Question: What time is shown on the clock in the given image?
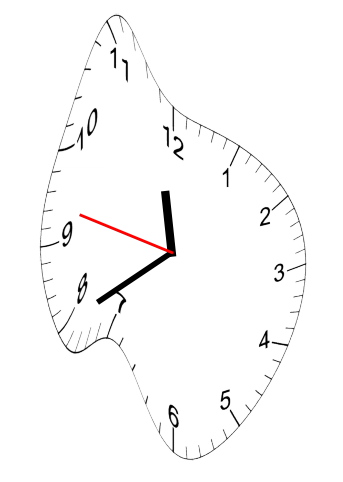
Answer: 11:39:47